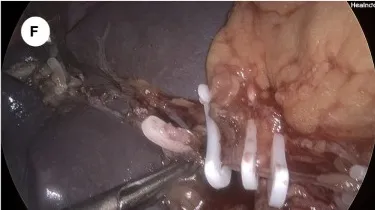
Key surgical procedure of laparoscopic total splenectomy. (F) Ligation of the to-be-preserved proximal part of the splenic vein by using 2 Hem-O-Lock clips.
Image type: medical_photograph (other_medical_photograph)